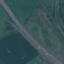
Label: Highway